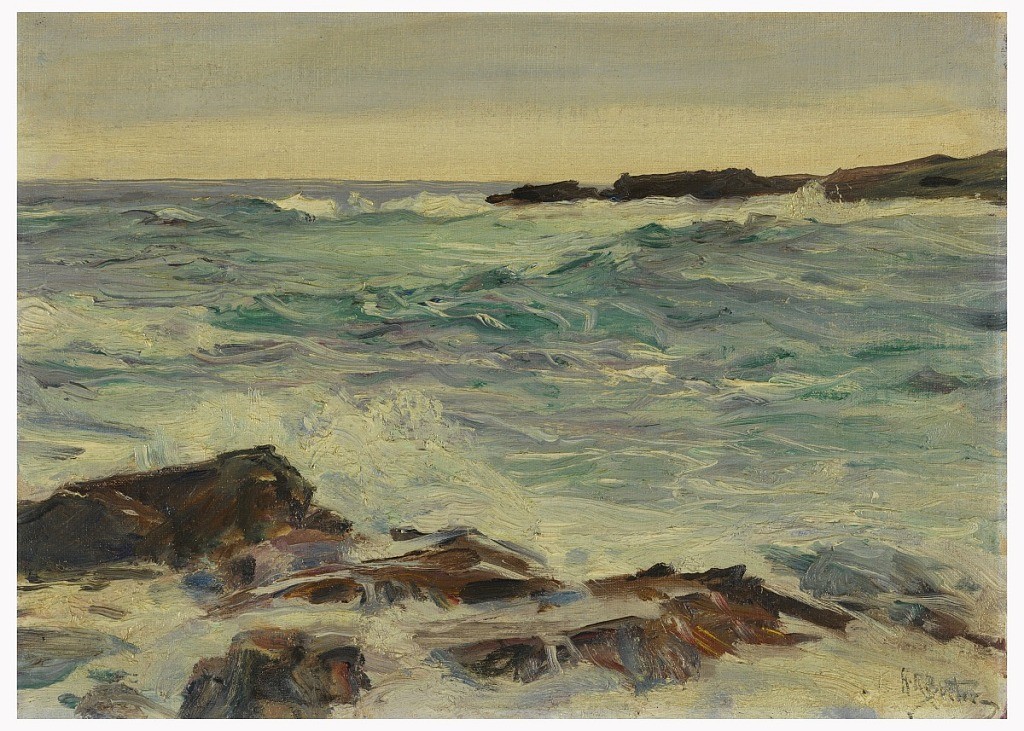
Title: Heavy Swells
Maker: Howard Russell Butler, American, 1856 - 1934
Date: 1918
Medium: Oil on canvas mounted on cardboard
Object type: Painting
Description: Rocks are shown in the left foreground. A tongue of the coast projects into the sea in the right distance.